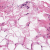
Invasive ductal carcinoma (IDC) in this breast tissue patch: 0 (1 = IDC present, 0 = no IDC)